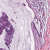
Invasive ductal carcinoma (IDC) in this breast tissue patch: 1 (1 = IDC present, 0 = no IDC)